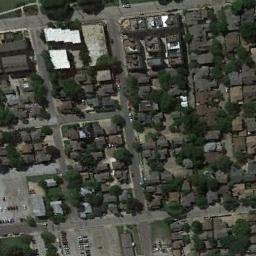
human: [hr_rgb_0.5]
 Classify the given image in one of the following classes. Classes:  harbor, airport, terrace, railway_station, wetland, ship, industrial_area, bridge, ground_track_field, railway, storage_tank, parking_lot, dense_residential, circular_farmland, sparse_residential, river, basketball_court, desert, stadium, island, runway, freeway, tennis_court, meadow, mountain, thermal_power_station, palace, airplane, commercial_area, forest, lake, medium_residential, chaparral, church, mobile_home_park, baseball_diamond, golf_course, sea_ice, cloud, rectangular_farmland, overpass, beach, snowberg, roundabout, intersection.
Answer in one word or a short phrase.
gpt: dense_residential